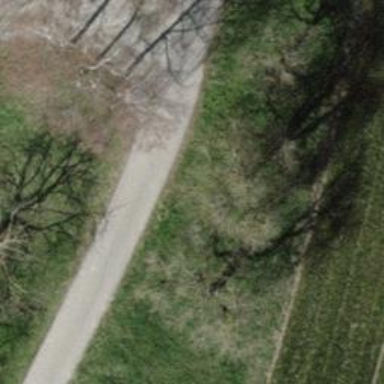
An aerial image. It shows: Unclassified road with asphalt surface and grade1 tracktype.